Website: walmart
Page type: gifting
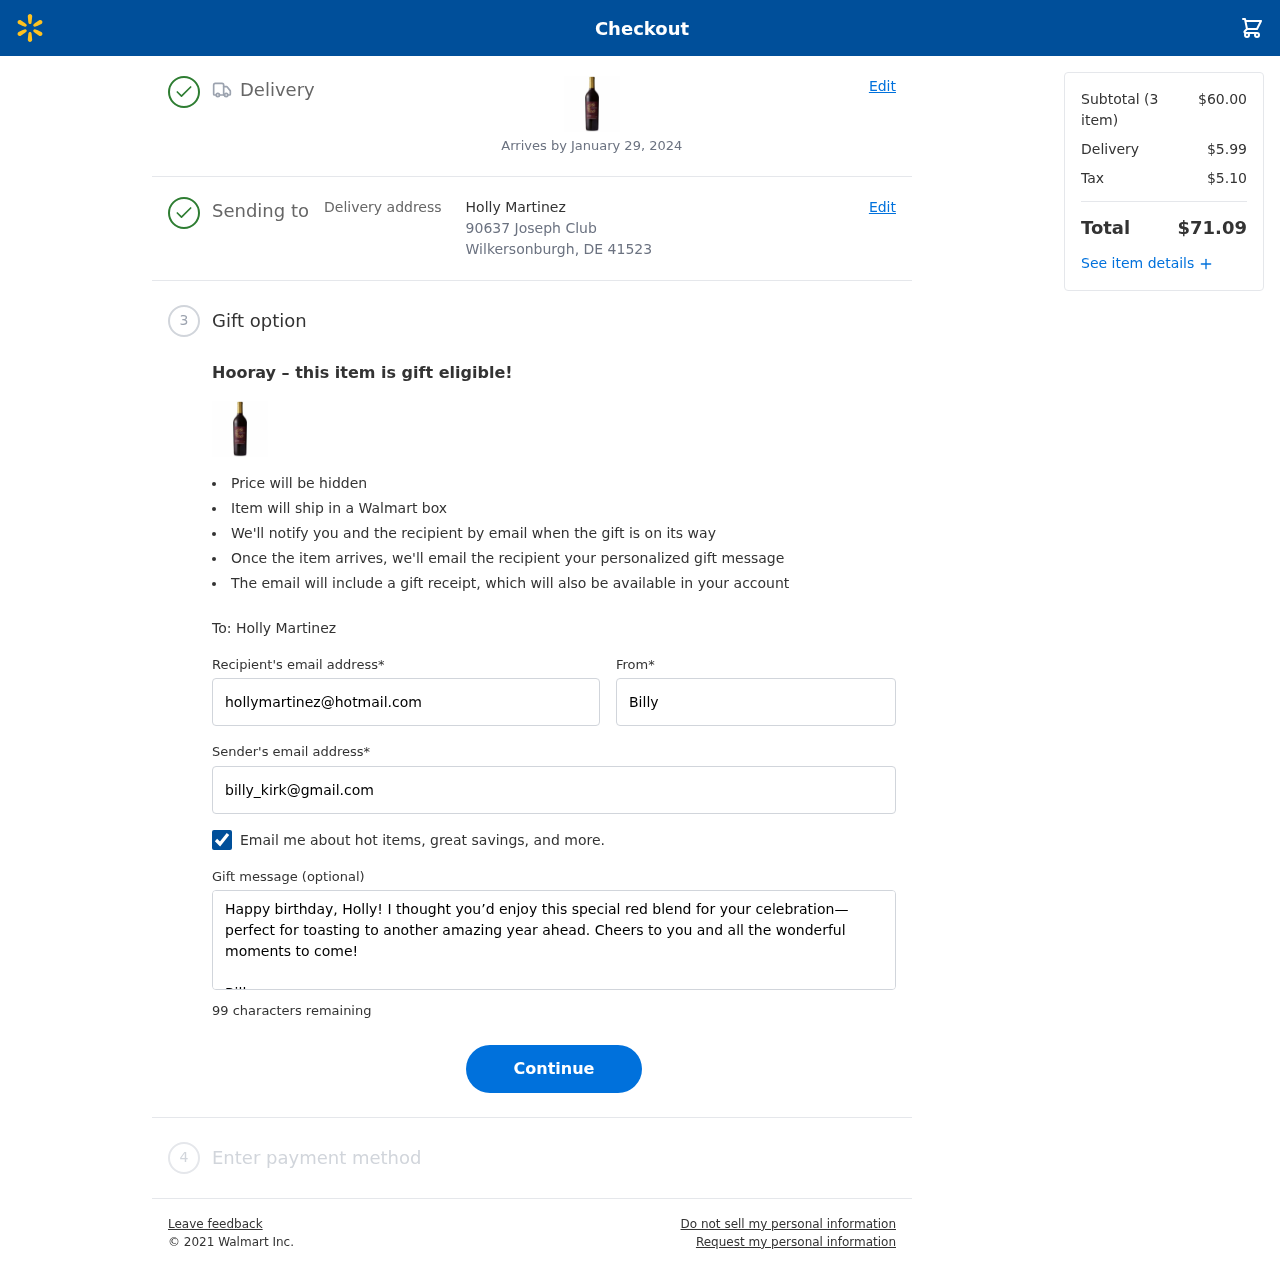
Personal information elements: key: PII_CITY_STATE_ZIP
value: Wilkersonburgh, DE 41523
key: PII_EMAIL
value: billy_kirk@gmail.com
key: PII_FIRSTNAME
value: Billy
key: PII_GIFT_EMAIL
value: hollymartinez@hotmail.com
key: PII_GIFT_FULLNAME
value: Holly Martinez
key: PII_GIFT_MESSAGE
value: Happy birthday, Holly! I thought you’d enjoy this special red blend for your celebration—perfect for toasting to another amazing year ahead. Cheers to you and all the wonderful moments to come!

Billy
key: PII_STREET
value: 90637 Joseph Club
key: PII_GIFT_FIRSTNAME
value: Holly
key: PII_GIFT_LASTNAME
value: Martinez
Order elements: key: ORDER_DELIVERY_DATE
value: Arrives by January 29, 2024
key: ORDER_NUM_ITEMS
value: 3
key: ORDER_SUBTOTAL
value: $60.00
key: ORDER_SHIPPING_COST
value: $5.99
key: ORDER_TAX
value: $5.10
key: ORDER_TOTAL
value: $71.09